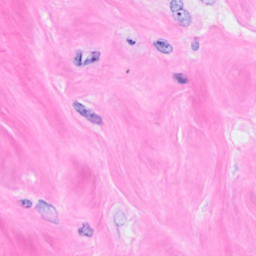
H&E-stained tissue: Breast